Question: OK, I have this problem to solve but I can't program it in Java correctly. See the picture below, you'll see a 6 pointed star were every point and intersection of lines is a letter.

The assignment is to position the numbers 1 to 12 in such a way that the sum of all lines of four balls is 26 and the sum of all the 6 points of the star is 26 as well.
This comes down to:
- - - - - - -
So I started programming a program that would loop through all options brute forcing a solution. The loop is working, however, it now shows solutions where one number is used more than once, which is not allowed. How can I make it in the code that it also checks whether all variables are different or not?
'''
if ((A!= B != C != D != E != F != G != H != I != J != K != L)
'''
I tried the above, but it doesn't work, because it says:
> incomparable types: boolean and int.
(instead of making a nested 12*12 statement which checks every variable combination)
This is my code so far:
'''
public class code {
public static void main(String[] args){
for(int A = 1; A < 13; A++){
for(int B = 1; B < 13; B++){
for(int C = 1; C < 13; C++){
for(int D = 1; D < 13; D++){
for(int E = 1; E < 13; E++){
for(int F = 1; F < 13; F++){
for(int G = 1; G < 13; G++){
for(int H = 1; H < 13; H++){
for(int I = 1; I < 13; I++){
for(int J = 1; J < 13; J++){
for(int K = 1; K < 13; K++){
for(int L = 1; L < 13; L++){
if ((A+C+F+H==26) && (A+D+G+K==26) && (B+C+D+E==26) && (B+F+I+L==26) && (E+G+J+L==26) && (H+I+J+K==26) && (A+B+E+H+K+L==26)){
if ((A= C != D != E != F != G != H != I != J != K != L)){
System.out.println("A: " + A);
System.out.println("B: " + B);
System.out.println("C: " + C);
System.out.println("D: " + D);
System.out.println("E: " + E);
System.out.println("F: " + F);
System.out.println("G: " + G);
System.out.println("H: " + H);
System.out.println("I: " + I);
System.out.println("J: " + J);
System.out.println("K: " + K);
System.out.println("L: " + L);
}
}
}
}
}
}
}
}
}
}
}
}
}
}
}
}
'''
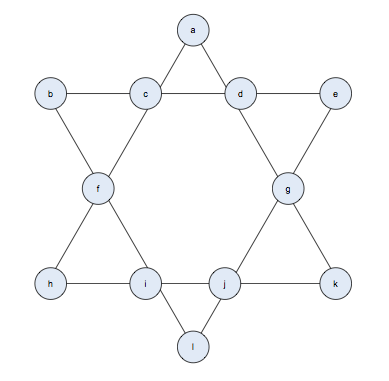
Answer: Your nested loops will execute '12^12 = 8.91610045E12' IF-Statements, many of them invalid because of wrong combinations of numbers. You need <URL> of '1,2,3,..,12' as candidates of your bruteforcing approach. The number of permutations of 12 Elements is '12!= 479 001 600', so the bruteforcing will be much faster I guess. With only generating valid permutations you don't need any check for valid combinations.
Here is some sample code, the code in nextPerm() is copied and modified from <URL> :
'''
import java.util.Arrays;
public class Graph26 {
private static final int A = 0;
private static final int B = 1;
private static final int C = 2;
private static final int D = 3;
private static final int E = 4;
private static final int F = 5;
private static final int G = 6;
private static final int H = 7;
private static final int I = 8;
private static final int J = 9;
private static final int K = 10;
private static final int L = 11;
private final static boolean rule1(final int[] n) {
return n[A] + n[C] + n[F] + n[H] == 26;
}
private final static boolean rule2(final int[] n) {
return n[A] + n[D] + n[G] + n[K] == 26;
}
private final static boolean rule3(final int[] n) {
return n[H] + n[I] + n[J] + n[K] == 26;
}
private final static boolean rule4(final int[] n) {
return n[B] + n[C] + n[D] + n[E] == 26;
}
private final static boolean rule5(final int[] n) {
return n[B] + n[F] + n[I] + n[L] == 26;
}
private final static boolean rule6(final int[] n) {
return n[E] + n[G] + n[J] + n[L] == 26;
}
private final static boolean rule7(final int[] n) {
return n[A] + n[B] + n[E] + n[H] + n[K] + n[L] == 26;
}
private final static boolean isValid(final int[] nodes) {
return rule1(nodes) && rule2(nodes) && rule3(nodes) && rule4(nodes)
&& rule5(nodes) && rule6(nodes) && rule7(nodes);
}
class Permutation {
private final int[] o;
private boolean perms = true;
public boolean hasPerms() {
return perms;
}
Permutation(final int[] obj) {
o = obj.clone();
}
private int[] nextPerm() {
int temp;
int j = o.length - 2;
while (o[j] > o[j + 1]) {
j--;
if (j < 0) {
perms = false;
break;
}
}
if (perms) {
int k = o.length - 1;
while (o[j] > o[k]) {
k--;
}
temp = o[k];
o[k] = o[j];
o[j] = temp;
int r = o.length - 1;
int s = j + 1;
while (r > s) {
temp = o[s];
o[s] = o[r];
o[r] = temp;
r--;
s++;
}
}
return o.clone();
}
}
public static void main(final String[] args) {
int[] nodes = new int[] { 1, 2, 3, 4, 5, 6, 7, 8, 9, 10, 11, 12 };
final Graph26 graph = new Graph26();
final Permutation p = graph.new Permutation(nodes);
int i = 0;
while (p.hasPerms()) {
if (isValid(nodes)) {
System.out.println(Arrays.toString(nodes));
}
i++;
nodes = p.nextPerm();
}
System.out.println(i);
}
}
'''